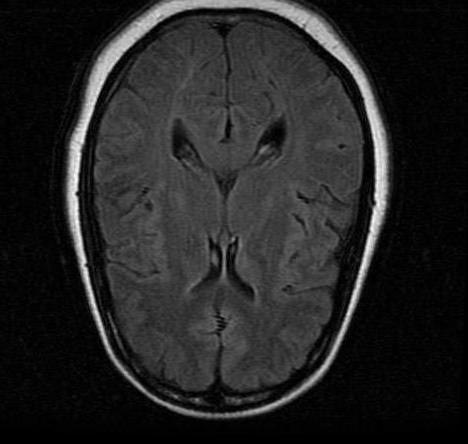
Label: notumor